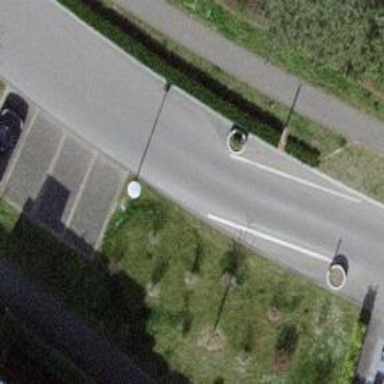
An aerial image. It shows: Traffic calming feature called choker.